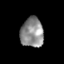
Tissue: skin
Cell type: Epithelial cells
Senescence score: 0.2292
Nuclear area (px): 660
Mean DAPI intensity: 142.442